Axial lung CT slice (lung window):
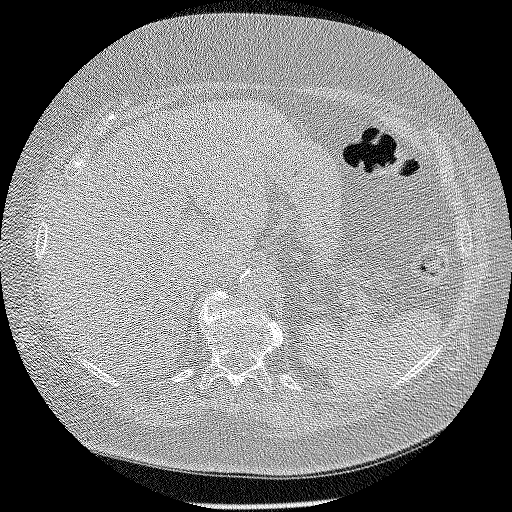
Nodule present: no